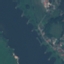
Land use / land cover: River